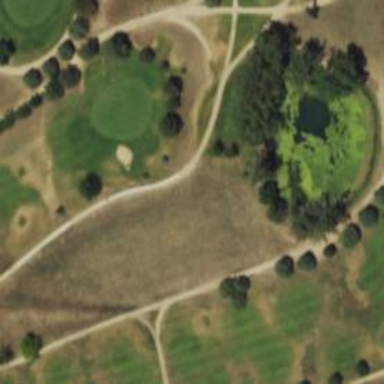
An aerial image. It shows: Golf cartpath that is also road path.